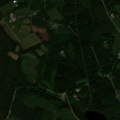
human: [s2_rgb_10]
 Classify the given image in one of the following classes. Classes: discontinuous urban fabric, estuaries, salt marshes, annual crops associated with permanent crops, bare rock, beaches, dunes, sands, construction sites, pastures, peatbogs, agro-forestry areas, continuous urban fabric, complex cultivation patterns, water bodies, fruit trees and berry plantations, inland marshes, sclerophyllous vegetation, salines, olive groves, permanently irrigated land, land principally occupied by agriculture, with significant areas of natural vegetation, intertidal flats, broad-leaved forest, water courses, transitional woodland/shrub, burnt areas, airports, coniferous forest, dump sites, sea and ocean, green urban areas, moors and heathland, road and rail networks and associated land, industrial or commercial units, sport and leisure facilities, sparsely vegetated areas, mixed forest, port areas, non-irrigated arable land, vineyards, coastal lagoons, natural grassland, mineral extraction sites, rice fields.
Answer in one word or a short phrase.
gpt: broad-leaved forest, coniferous forest, mixed forest